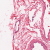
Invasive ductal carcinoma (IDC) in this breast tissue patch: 0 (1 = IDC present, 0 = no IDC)